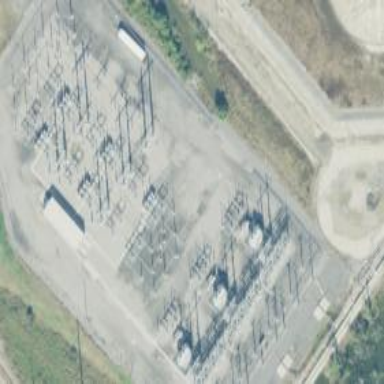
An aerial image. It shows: Switch for power supply.